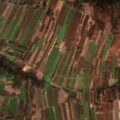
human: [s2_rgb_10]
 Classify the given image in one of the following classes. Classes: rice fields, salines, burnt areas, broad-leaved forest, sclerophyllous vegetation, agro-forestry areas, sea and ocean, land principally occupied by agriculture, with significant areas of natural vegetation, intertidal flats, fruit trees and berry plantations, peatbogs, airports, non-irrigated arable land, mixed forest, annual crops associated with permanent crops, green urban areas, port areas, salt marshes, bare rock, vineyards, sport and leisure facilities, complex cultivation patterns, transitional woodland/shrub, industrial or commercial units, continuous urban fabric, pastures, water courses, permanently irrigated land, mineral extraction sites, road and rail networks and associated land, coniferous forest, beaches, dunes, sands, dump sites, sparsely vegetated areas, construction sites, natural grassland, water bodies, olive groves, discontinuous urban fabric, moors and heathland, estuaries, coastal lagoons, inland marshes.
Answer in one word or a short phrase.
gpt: non-irrigated arable land, complex cultivation patterns, land principally occupied by agriculture, with significant areas of natural vegetation, broad-leaved forest